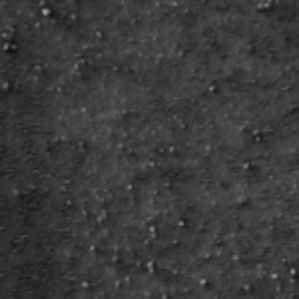
Label: frost